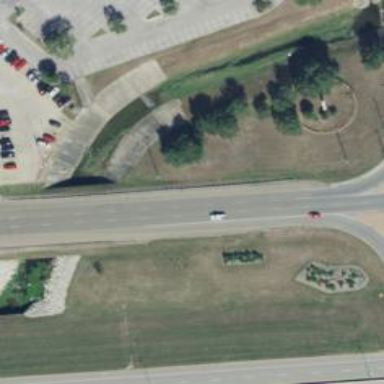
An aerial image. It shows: Secondary road with frontage access.